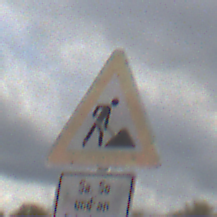
Verkehrszeichen: Arbeitsstelle
Zusatzzeichen unten: ZeitangabenMitBeschraenkungAufWochentage9
Umgebung: Outdoor, Suburban
Tageszeit: MorningAfternoon
Wetter: PartlyCloudy
Licht: Natural
Jahreszeit: NotSpecified
Kontrast: HighContrast